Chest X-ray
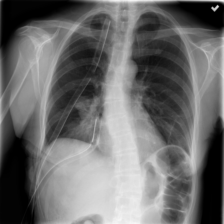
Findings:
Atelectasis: negative
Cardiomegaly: negative
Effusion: negative
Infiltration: negative
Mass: negative
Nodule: negative
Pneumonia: negative
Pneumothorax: negative
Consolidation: negative
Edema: negative
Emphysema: negative
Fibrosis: negative
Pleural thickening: negative
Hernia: negative